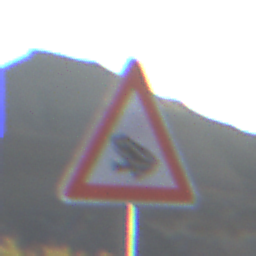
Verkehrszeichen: AmphibienwanderungRechts
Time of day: SunriseSunset
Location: Outdoor (Nature)
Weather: PartlyCloudy
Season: NotSpecified
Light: Natural